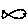
Label: fish